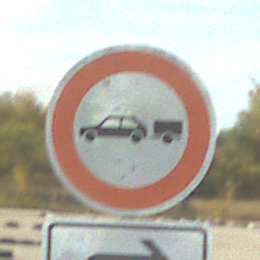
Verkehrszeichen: VerbotPersonenkraftwagenMitAnhaenger
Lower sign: RichtungsangabeDurchPfeile5
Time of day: MorningAfternoon
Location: Outdoor (RoadRail)
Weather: PartlyCloudy
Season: NotSpecified
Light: Natural